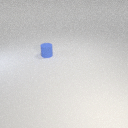
small blue rubber cylinder